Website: home-depot
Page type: billing-address
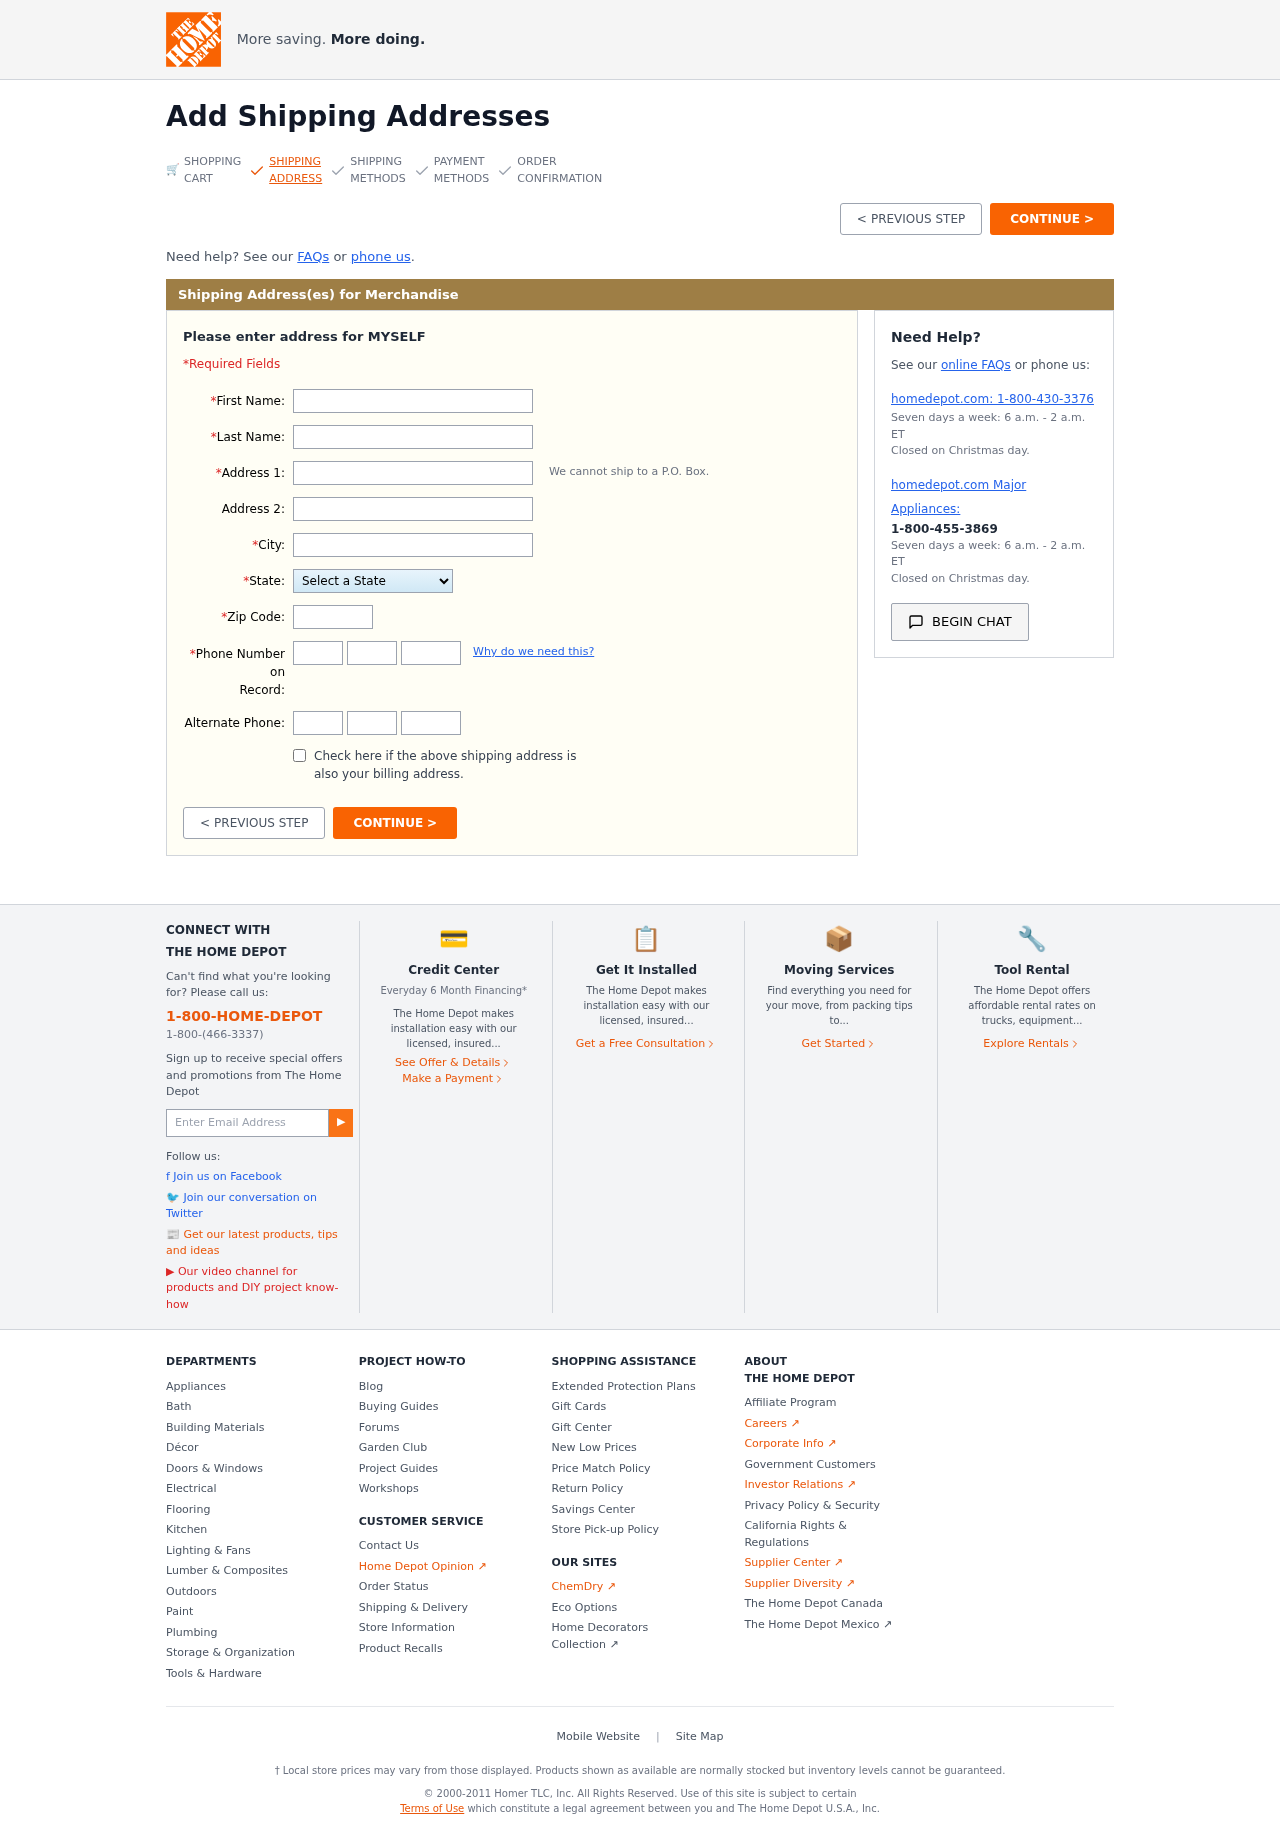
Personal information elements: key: PII_STATE
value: Illinois
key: PII_FIRSTNAME
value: Danielle
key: PII_LASTNAME
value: Spencer
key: PII_STREET
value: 54365 Maria Land Apt. 337
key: PII_STREET2
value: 81002 Fuentes Summit Suite 652
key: PII_CITY
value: New Lindsaymouth
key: PII_POSTCODE
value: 04160
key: PII_PHONE_AREA
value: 902
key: PII_PHONE_PREFIX
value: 552
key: PII_PHONE_LINE
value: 9933